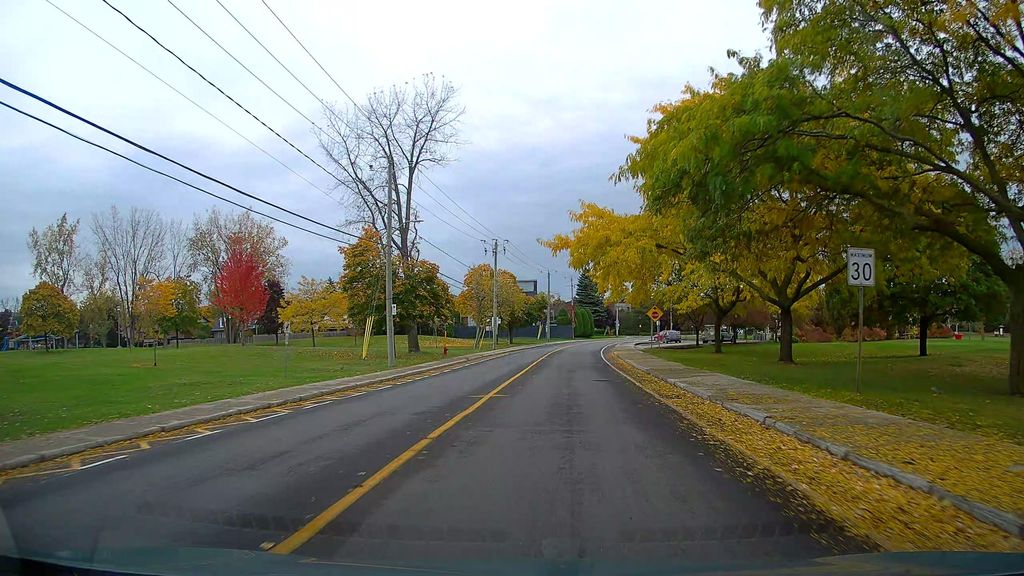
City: montreal